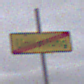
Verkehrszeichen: EndeDerUmleitungsankuendigung
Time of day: Midday
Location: Outdoor (Nature)
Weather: Overcast
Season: NotSpecified
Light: Natural